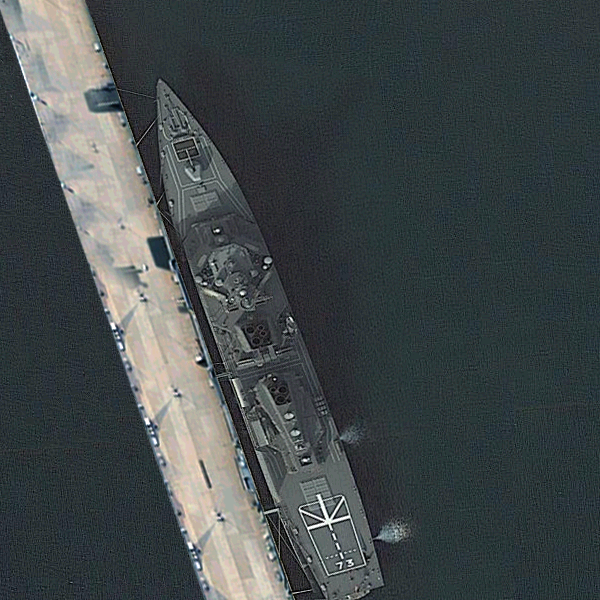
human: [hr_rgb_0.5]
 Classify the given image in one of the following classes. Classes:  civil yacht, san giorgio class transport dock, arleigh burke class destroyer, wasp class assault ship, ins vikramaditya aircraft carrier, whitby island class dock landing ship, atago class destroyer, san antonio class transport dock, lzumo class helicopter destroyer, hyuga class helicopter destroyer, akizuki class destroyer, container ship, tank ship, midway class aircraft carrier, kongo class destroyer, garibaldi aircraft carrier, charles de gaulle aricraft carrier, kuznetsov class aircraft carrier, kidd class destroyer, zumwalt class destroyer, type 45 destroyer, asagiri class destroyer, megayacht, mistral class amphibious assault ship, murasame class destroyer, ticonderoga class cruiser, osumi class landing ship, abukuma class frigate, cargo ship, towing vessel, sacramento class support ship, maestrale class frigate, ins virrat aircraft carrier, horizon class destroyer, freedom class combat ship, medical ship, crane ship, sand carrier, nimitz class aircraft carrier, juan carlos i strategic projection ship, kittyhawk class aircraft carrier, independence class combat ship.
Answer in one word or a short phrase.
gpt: Kongo class destroyer